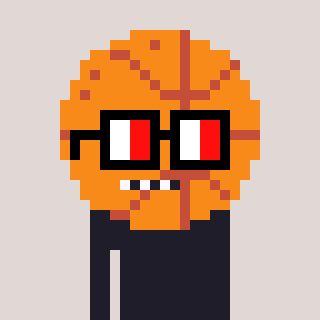
a pixel art character with square glasses with black frames and red eyes, a basketball-shaped head and a teal-colored body on a warm background